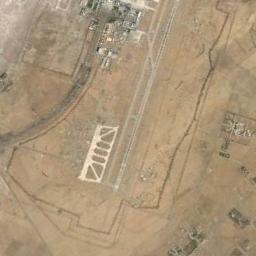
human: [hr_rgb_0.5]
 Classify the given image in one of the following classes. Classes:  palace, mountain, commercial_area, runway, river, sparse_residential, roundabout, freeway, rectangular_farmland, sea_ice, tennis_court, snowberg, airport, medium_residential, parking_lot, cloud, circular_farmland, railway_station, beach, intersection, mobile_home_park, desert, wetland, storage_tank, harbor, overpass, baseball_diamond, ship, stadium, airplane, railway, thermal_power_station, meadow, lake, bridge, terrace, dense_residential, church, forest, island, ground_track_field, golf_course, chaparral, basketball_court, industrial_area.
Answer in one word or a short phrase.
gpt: airport